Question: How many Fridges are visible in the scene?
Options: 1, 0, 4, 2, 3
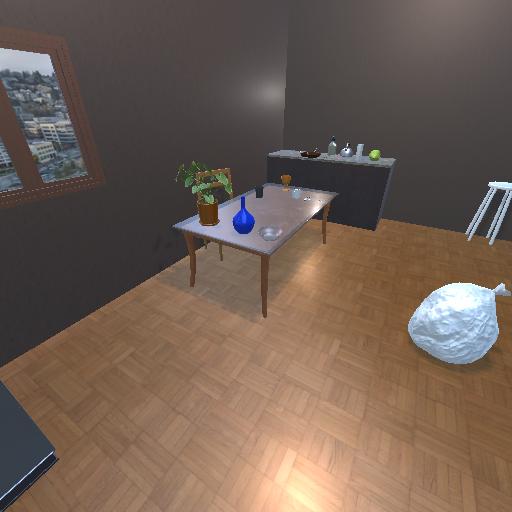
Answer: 1